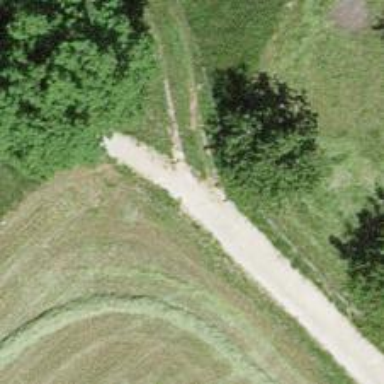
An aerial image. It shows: Compacted track road with grade3 tracktype.